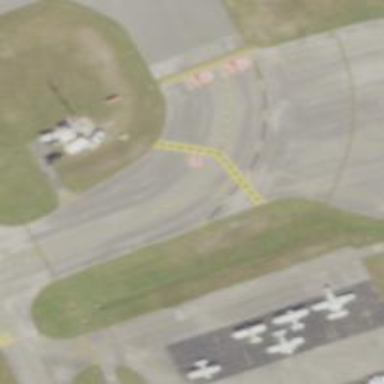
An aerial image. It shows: View of taxiway at the airport.